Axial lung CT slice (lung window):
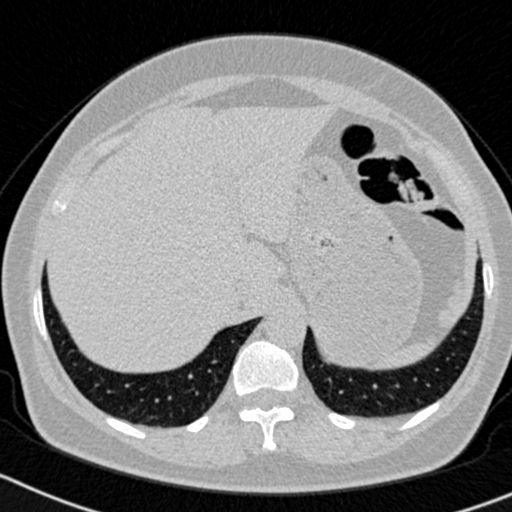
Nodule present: no